Interaction volume radius: 5 \u00c5
Interaction volume height: 15 \u00c5
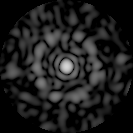
Disorder parameter: 0.8768